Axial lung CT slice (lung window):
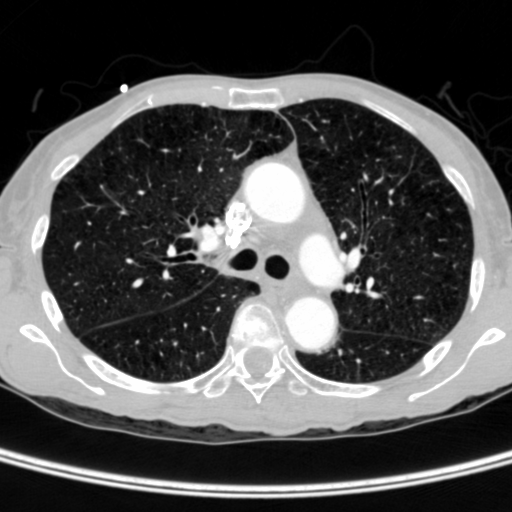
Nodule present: no